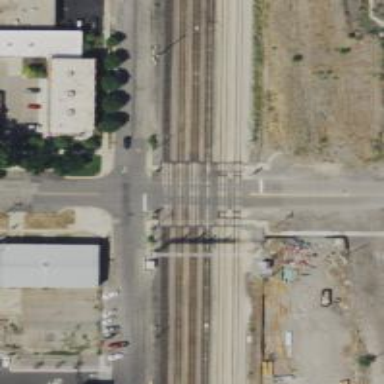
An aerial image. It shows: Railway crossing.